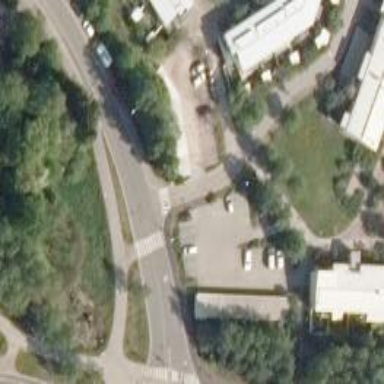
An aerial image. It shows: Road with "give way" sign.